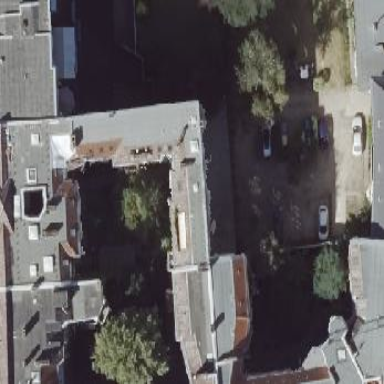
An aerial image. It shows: Building consisting of apartments with double saltbox roof shape.